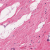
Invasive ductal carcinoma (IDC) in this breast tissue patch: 0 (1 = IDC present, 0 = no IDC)